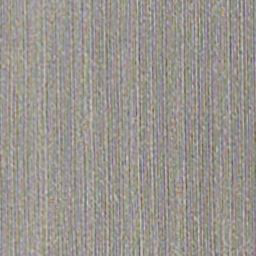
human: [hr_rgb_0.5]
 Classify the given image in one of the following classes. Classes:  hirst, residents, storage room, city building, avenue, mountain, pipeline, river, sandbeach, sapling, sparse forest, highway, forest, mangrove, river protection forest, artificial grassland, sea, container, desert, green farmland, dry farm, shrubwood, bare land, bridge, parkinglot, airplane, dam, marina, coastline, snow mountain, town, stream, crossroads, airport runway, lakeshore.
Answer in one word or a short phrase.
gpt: dry farm